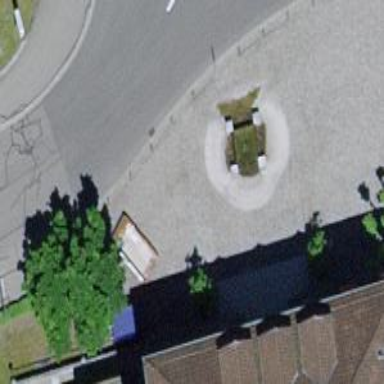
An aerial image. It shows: Fountain.